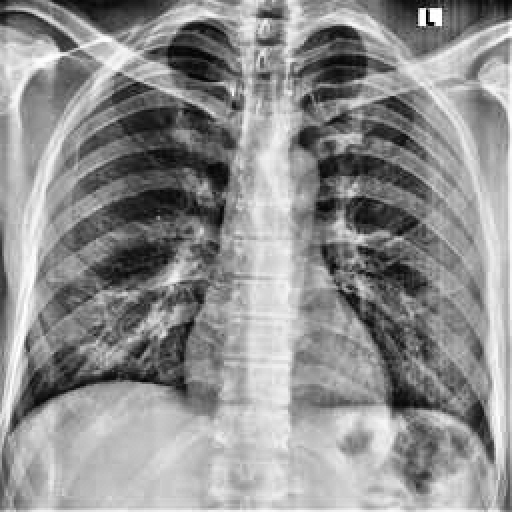
Finding: NORMAL